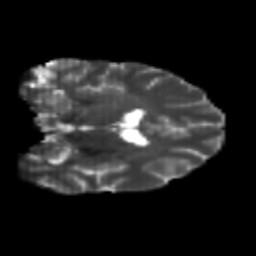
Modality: T2w
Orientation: coronal
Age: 20
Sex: male
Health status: healthy
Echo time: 0.074 s